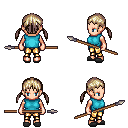
a pixel art fantasy rpg character, female body template, human, light skin, teal sleeveless shirt, gold greaves, white blonde twin-tailed hairstyle, gray slippers, spear, four views (front, back, left, right), 2x2 character sprite sheet, small pixel art, hard edges, no anti-aliasing